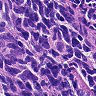
Metastatic tissue present: no